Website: home-depot
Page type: payment
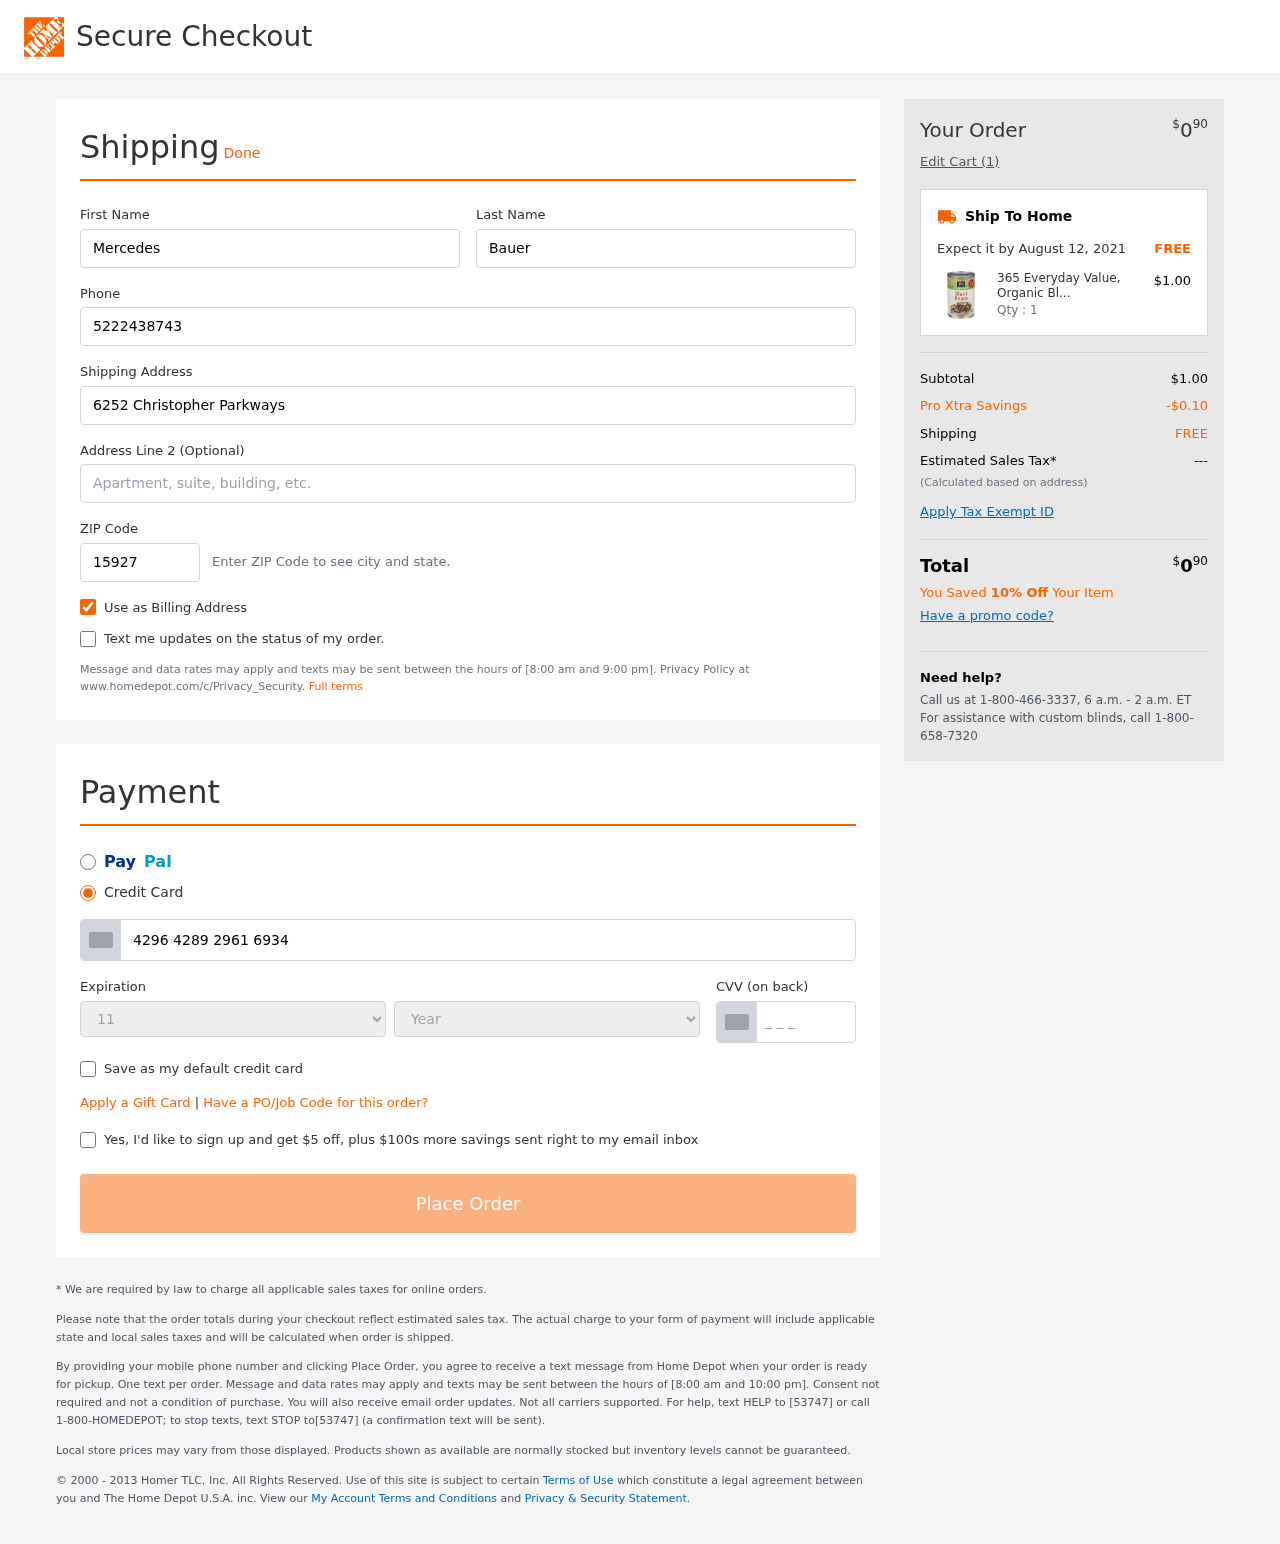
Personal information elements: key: PII_CARD_CVV
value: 289
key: PII_CARD_EXPIRY_MONTH
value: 11
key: PII_CARD_EXPIRY_YEAR
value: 28
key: PII_CARD_NUMBER
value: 4296 4289 2961 6934
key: PII_FIRSTNAME
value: Mercedes
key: PII_LASTNAME
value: Bauer
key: PII_PHONE
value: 5222438743
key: PII_POSTCODE
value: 15927
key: PII_STREET
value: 6252 Christopher Parkways
Product elements: key: PRODUCT1_NAME
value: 365 Everyday Value, Organic Black Beans, 15 oz
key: PRODUCT1_PRICE
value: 1
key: PRODUCT1_QUANTITY
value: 1
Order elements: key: ORDER_TOTAL
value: $090
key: ORDER_NUM_ITEMS
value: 1
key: ORDER_DELIVERY_DATE
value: August 12, 2021
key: ORDER_SUBTOTAL
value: $1.00
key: ORDER_DISCOUNT
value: -$0.10
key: ORDER_SHIPPING_COST
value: FREE